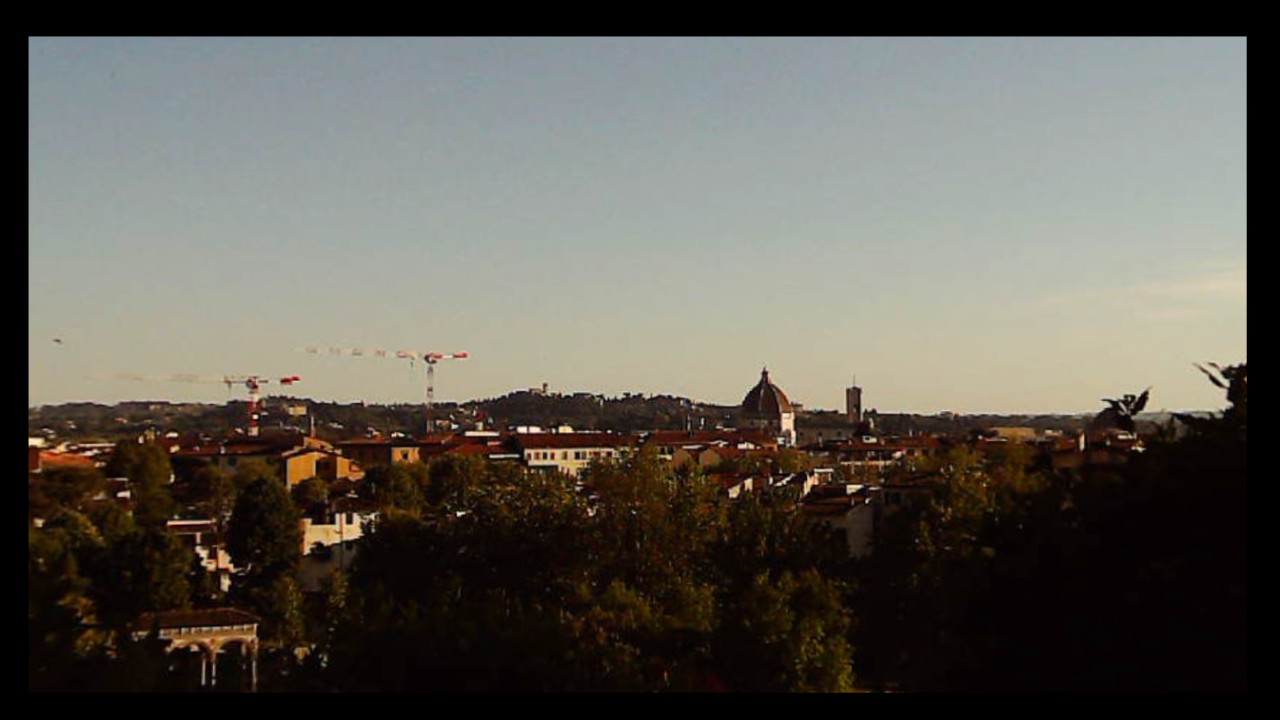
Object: Betafpv air75